Group 1:
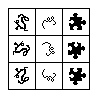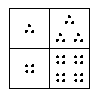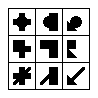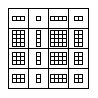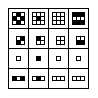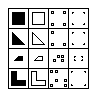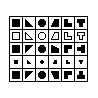
Group 2:
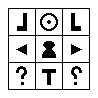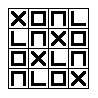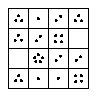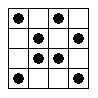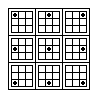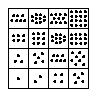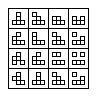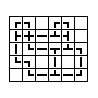
Rule separating the two groups: Grid of analogies vs. different kind of rule.
Concepts: analogy
Comments: On the left, each row and column could be labeled by a certain object or concept; on the right this is not so.

More specifically: on the left, each row and each column is associated with a certain object or concept; there is a rule for combining rows and columns to give images; it would be possible without changing the rule to extend with new rows/columns or delete/reorder any existing columns. On the right, this is not so; the rule might be about how the images must relate to their neighbors, for example.

All examples show grids of squares with an image in each square, such that there is some "rule" the images within the grid obey.

Left examples are a generalized version of the analogy grids seen in BP361. Any analogy a : b :: c : d shown in a 2x2 grid will fit on the left here.

To word the solution with mathematical jargon, "defines a (simply described) map from the Cartesian product of two sets vs. not so." Another equivalent solution is "columns (alternatively, rows) illustrate a consistent set of one-input operations." It is always possible to imagine the columns as inputs and the rows as operations and vice versa.

There is a trivial way in which any example can be interpreted so that it fits on the left side: imagine each row is assigned the list of all the squares in that row and each column is assigned its number, counting from the left. But each grid has a clear rule that is simpler than this.
Author: Aaron David Fairbanks